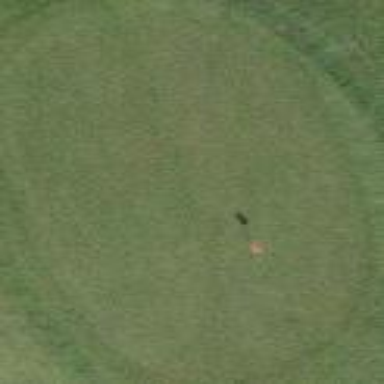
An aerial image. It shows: Golf green.